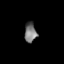
Tissue: lung
Cell type: Epithelial cells
Senescence score: 0.2029
Nuclear area (px): 233
Mean DAPI intensity: 118.459